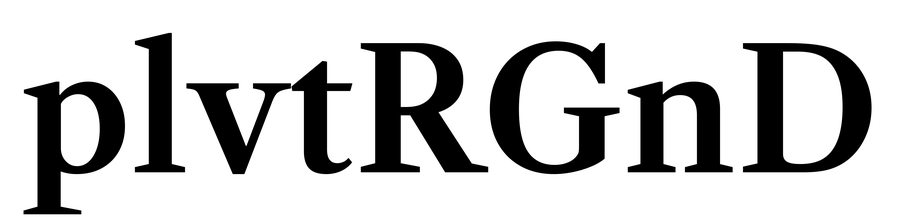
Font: LibreCaslonText_SemiBold